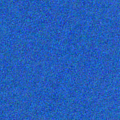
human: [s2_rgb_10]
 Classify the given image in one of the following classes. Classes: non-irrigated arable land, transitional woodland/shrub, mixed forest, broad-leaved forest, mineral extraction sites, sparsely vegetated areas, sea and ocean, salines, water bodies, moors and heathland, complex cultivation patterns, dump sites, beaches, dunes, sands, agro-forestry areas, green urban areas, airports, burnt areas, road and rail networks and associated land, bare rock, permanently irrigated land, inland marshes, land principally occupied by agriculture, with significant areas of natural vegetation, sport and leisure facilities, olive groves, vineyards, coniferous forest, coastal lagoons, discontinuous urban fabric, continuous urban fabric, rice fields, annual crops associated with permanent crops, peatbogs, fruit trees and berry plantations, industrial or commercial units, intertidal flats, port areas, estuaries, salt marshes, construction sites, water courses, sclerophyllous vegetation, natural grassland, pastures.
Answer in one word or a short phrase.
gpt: sea and ocean